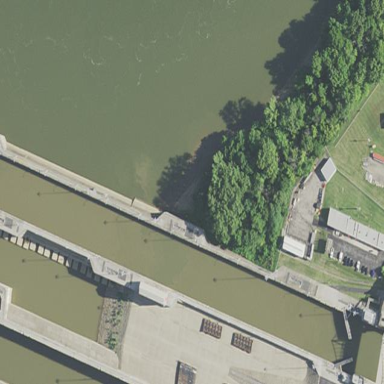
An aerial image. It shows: Lock on the water.